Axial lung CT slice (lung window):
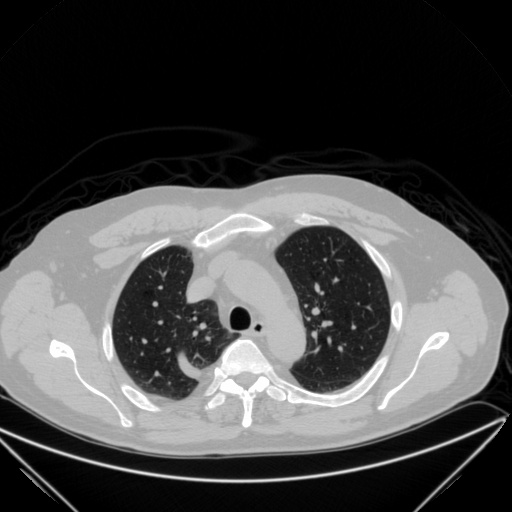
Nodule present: yes
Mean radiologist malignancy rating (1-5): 3